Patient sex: M
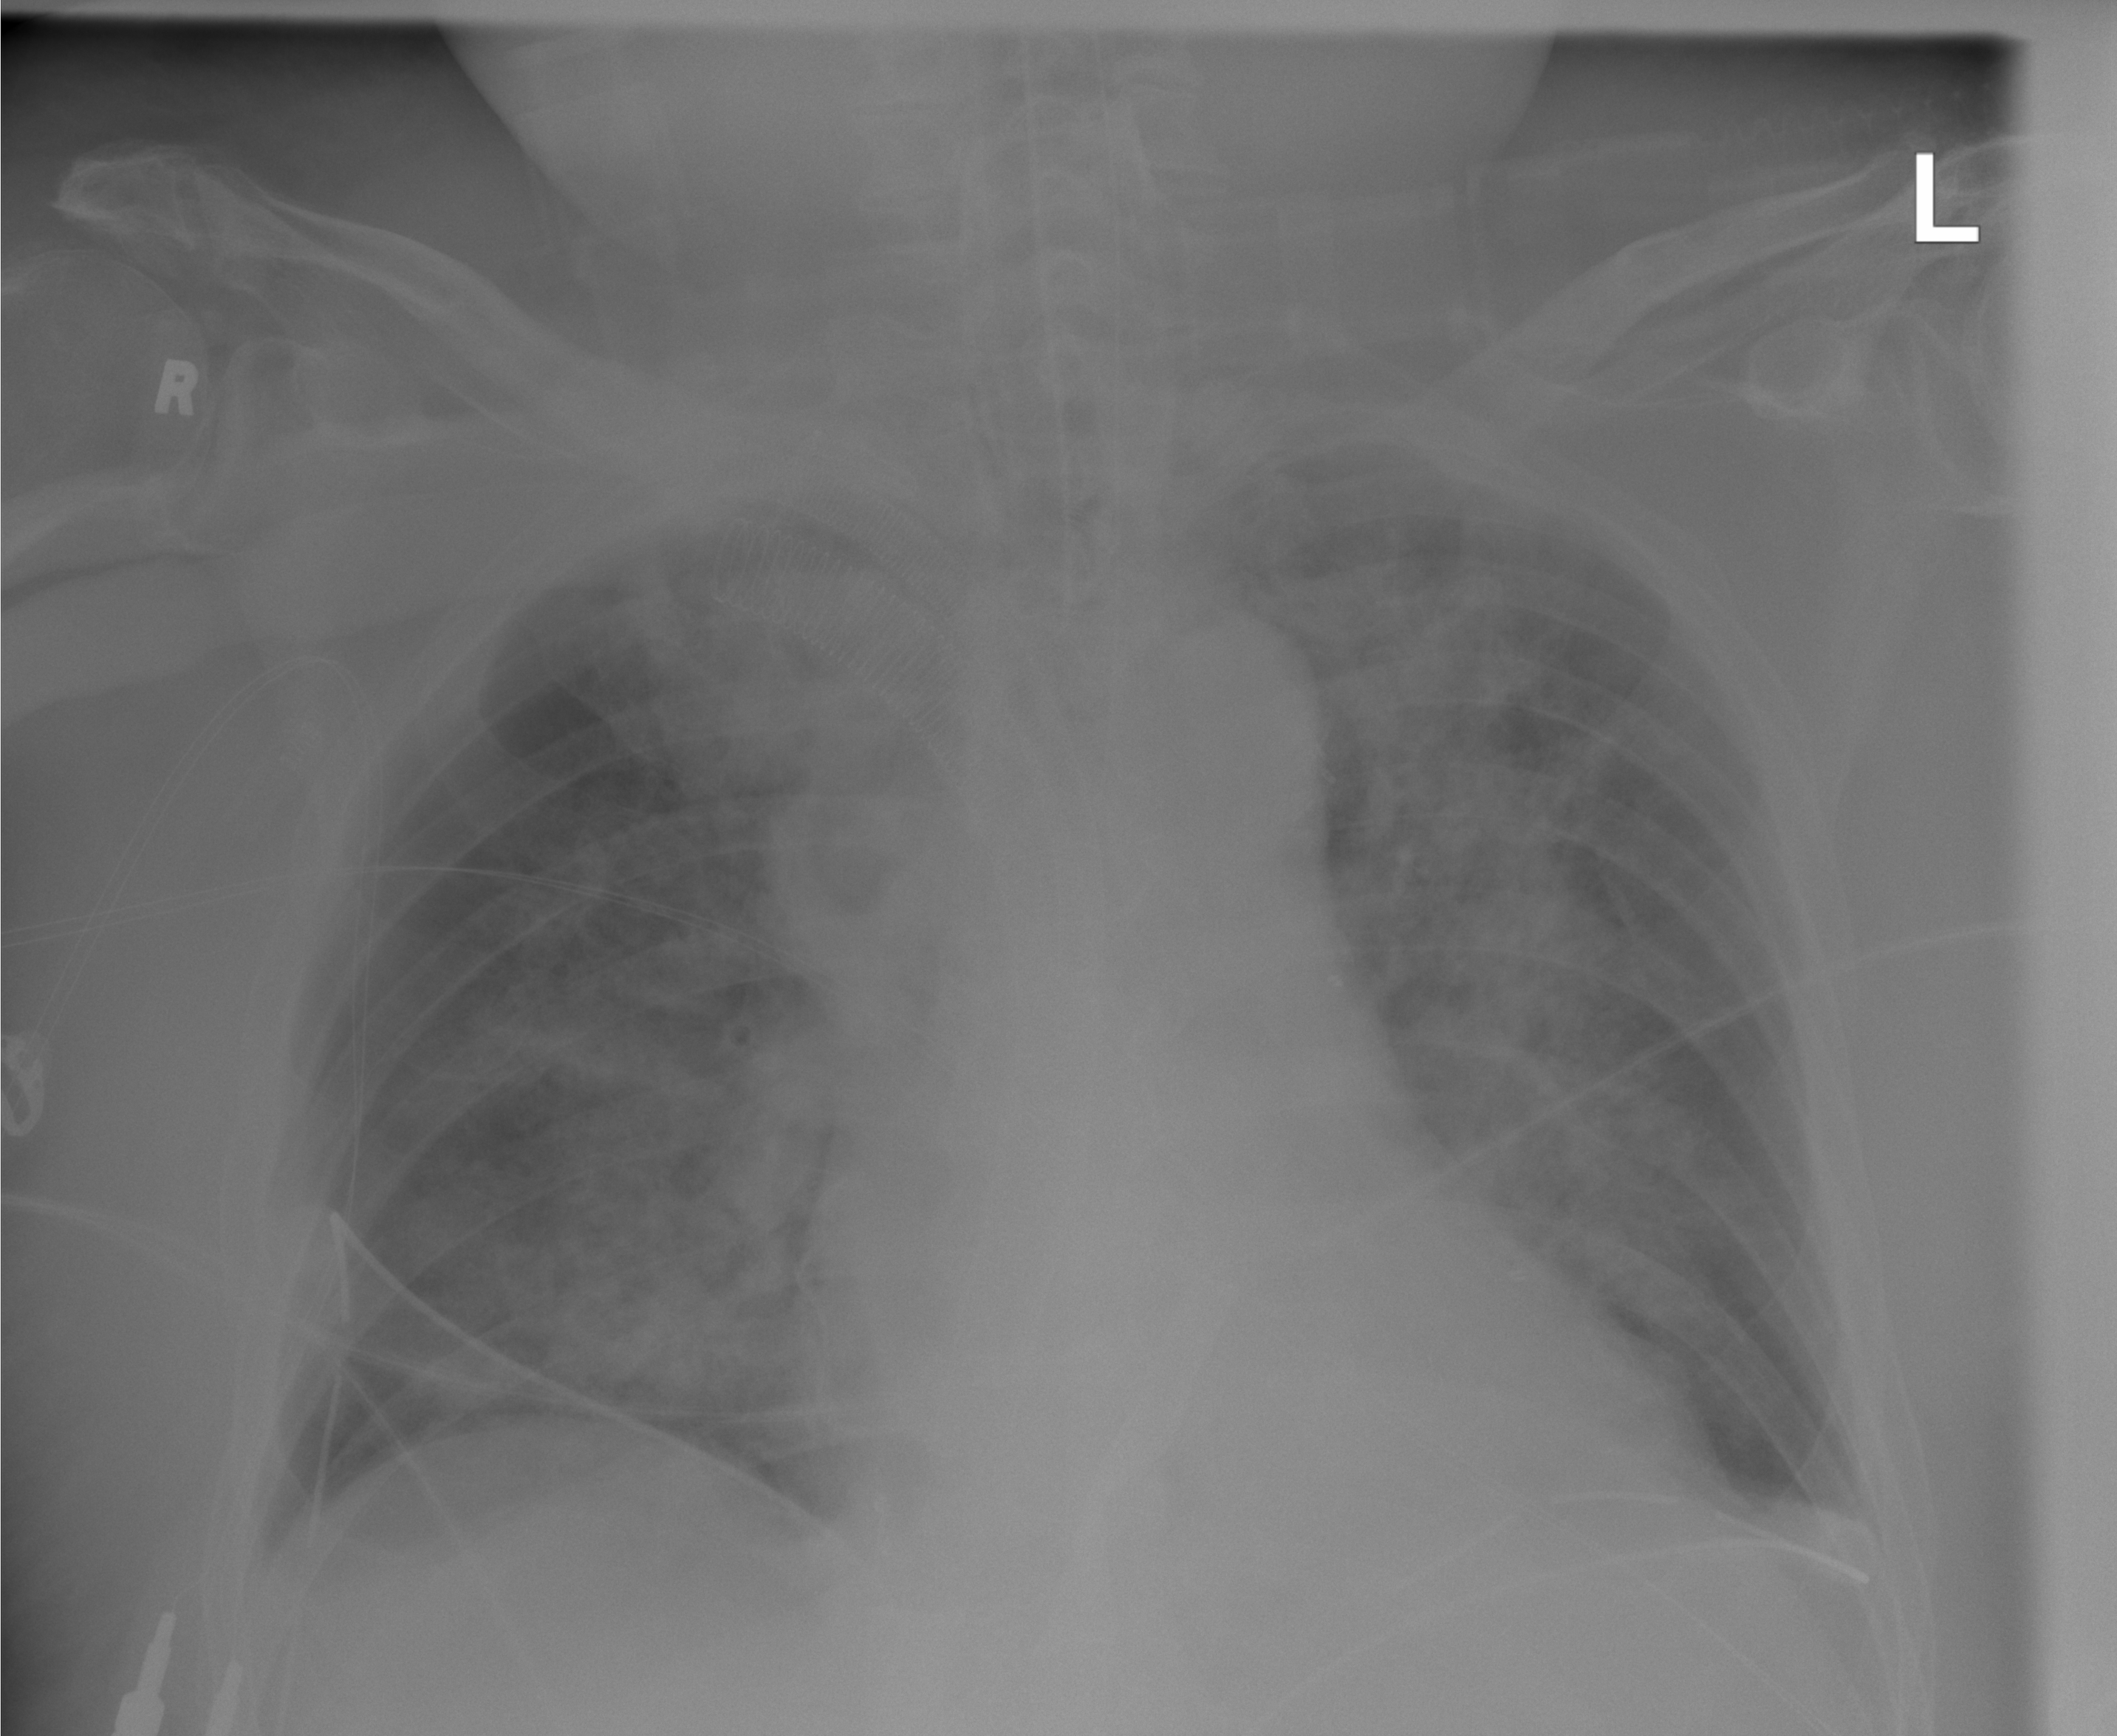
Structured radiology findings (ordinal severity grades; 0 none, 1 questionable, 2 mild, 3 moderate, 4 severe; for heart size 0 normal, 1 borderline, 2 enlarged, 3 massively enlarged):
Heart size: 0
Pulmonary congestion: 2
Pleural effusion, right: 0
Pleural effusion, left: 0
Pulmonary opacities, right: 3
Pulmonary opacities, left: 3
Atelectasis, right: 3
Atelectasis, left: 3